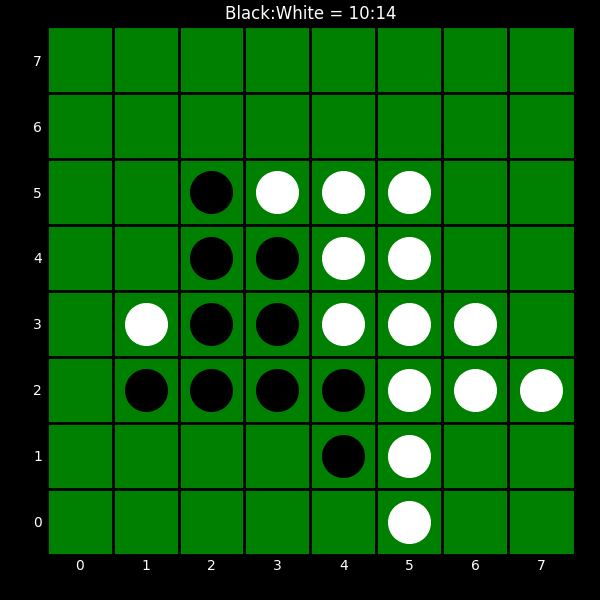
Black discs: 10
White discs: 14